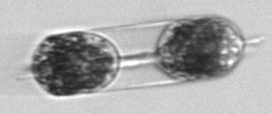
Label: Hemiaulus